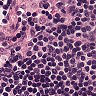
Metastatic tissue present: no